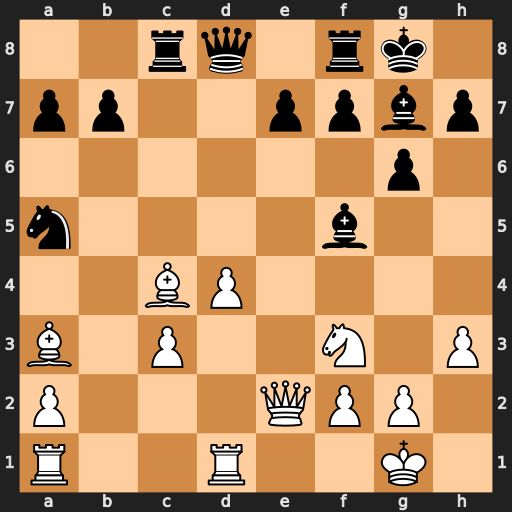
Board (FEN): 2rq1rk1/pp2ppbp/6p1/n4b2/2BP4/B1P2N1P/P3QPP1/R2R2K1
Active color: w
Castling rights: -
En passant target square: -
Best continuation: Bxe7 Nxc4 Bxd8